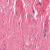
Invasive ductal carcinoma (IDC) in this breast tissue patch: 0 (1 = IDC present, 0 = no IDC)